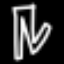
Label: pants